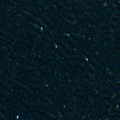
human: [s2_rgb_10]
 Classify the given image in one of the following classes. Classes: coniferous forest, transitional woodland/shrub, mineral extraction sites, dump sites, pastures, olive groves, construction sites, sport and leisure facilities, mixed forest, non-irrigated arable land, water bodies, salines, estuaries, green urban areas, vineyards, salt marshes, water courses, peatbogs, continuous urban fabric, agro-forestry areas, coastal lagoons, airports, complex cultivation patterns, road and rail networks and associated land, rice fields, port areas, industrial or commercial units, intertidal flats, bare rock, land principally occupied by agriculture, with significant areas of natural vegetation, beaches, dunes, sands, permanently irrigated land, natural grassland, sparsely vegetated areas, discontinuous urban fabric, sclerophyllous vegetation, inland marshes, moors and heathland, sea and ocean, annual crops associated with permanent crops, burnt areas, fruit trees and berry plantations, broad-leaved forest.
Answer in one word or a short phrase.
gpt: sea and ocean